Question: I created a segue from the table view cell (in a master view controller) to a view controller and gave the segue the name "ShowDetail". In prepareForSegue in the master view controller, I setup this code, however if I touch the table view cell in the master list, nothing happens, not even the first log statement gets triggered. when I right click the table view cell in the master view controller, it shows that there's a segue wired up.
Is there a method that needs to be implemented in the master view controller to make the cell response to a touch? or is there another explanation why this might be happening?
'''
-prepareForSegue:(UIStoryboardSegue *)segue sender:(id)sender
{
NSLog(@"prepare for segue");
if ([[segue identifier] isEqualToString:@"ShowDetail"]){
NSLog(@"in segue to display edit");
DisplayEditViewController *devc = (DisplayEditViewController *)[segue destinationViewController];
// devc.delegate = self;
NSIndexPath *indexPath = [self.tableView indexPathForSelectedRow];
Event *selectedJoke = (Event *)[self.fetchedResultsController objectAtIndexPath:indexPath];
devc.currentJoke = selectedJoke;
devc.mood = selectedJoke.mood;
devc.delegate = self;
devc.mnemonicField = selectedJoke.mnemonic;
devc.jokeField = selectedJoke.joke;
}
'''
Update 2
here's a compressed version of the project. As you see, my project lets me add new entries but not display them in the DisplayEditViewController <URL>
Update 3
Even when I implement didSelectRowAtIndexPath in the masterviewcontroller, it (didSelectRowAtIndexPath) is not getting called when I click on the cell. See updated project here <URL>
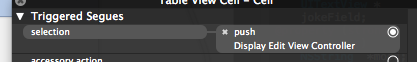
Answer: I have seen you Project, there is simple mistake, the 'Selection type' for 'UITableView' in 'MasterViewController' is set to 'No Selection', so 'didSelect' method for UITableView doesn't work, change it from image below

And it works.
Cheers.